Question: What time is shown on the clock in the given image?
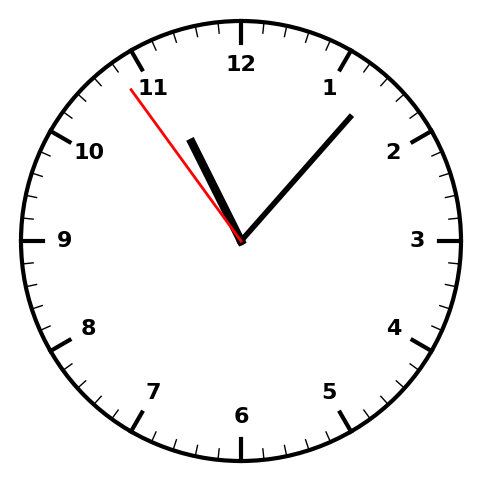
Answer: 11:06:54